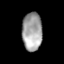
Tissue: lung
Cell type: Endothelial cells
Senescence score: 0.5847
Nuclear area (px): 748
Mean DAPI intensity: 162.905